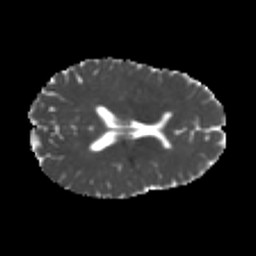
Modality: MD
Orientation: axial
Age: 24
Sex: female
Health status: healthy
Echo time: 0.074 s